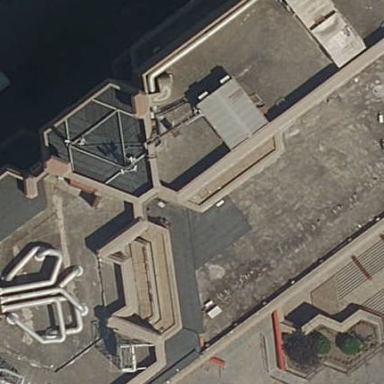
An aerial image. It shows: Part of building.